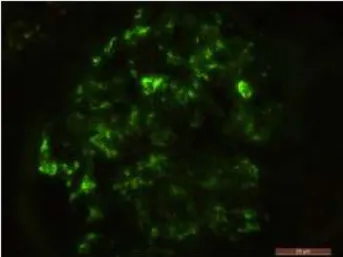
Immunofluorescence study identified granular deposition of immunoglobulin A (+-?+) and immunoglobulin M (++) in the mesangial area (D). Electron microscopy showed that the foot processes of the glomerular visceral epithelial cells were widely fused, the segments of the basement membrane atrophy, and the deposition of electron density was occasionally seen in the mesangial area.
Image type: pathology (immunostaining)